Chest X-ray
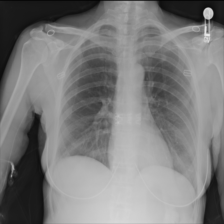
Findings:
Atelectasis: negative
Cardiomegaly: negative
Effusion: negative
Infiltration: negative
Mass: negative
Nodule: negative
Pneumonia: negative
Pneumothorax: negative
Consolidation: negative
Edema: negative
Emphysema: negative
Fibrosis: negative
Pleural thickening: negative
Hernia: negative